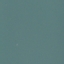
Land use / land cover: SeaLake